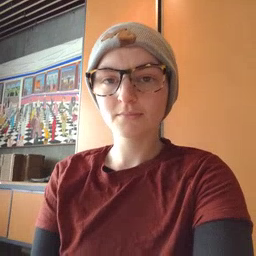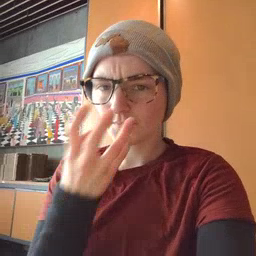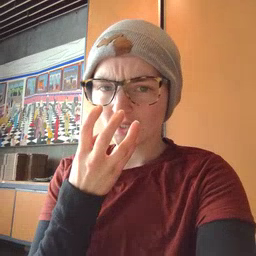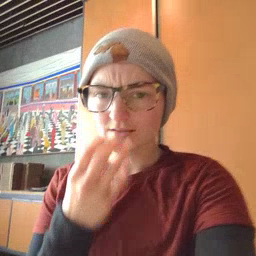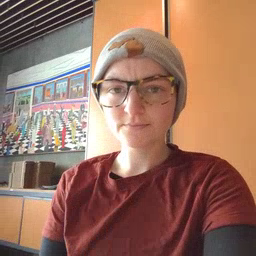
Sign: mad